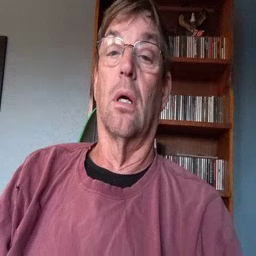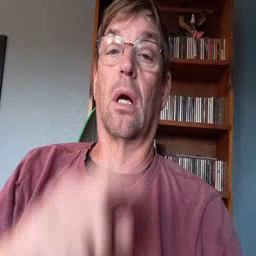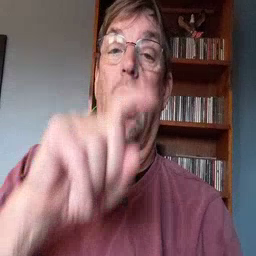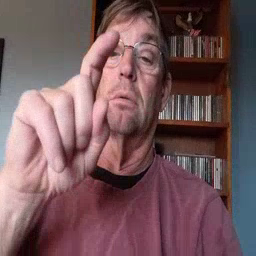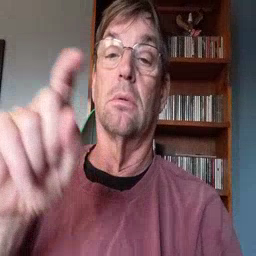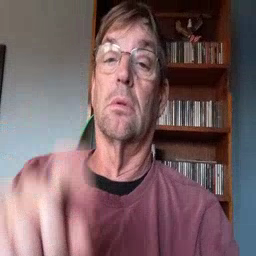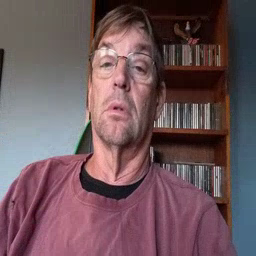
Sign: closet